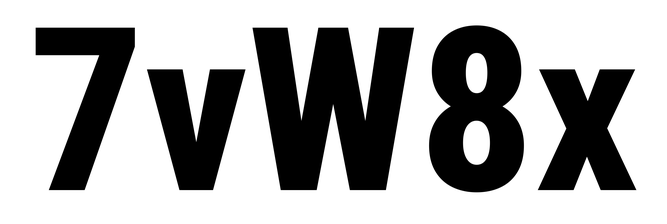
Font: Roboto_Condensed_ExtraBold